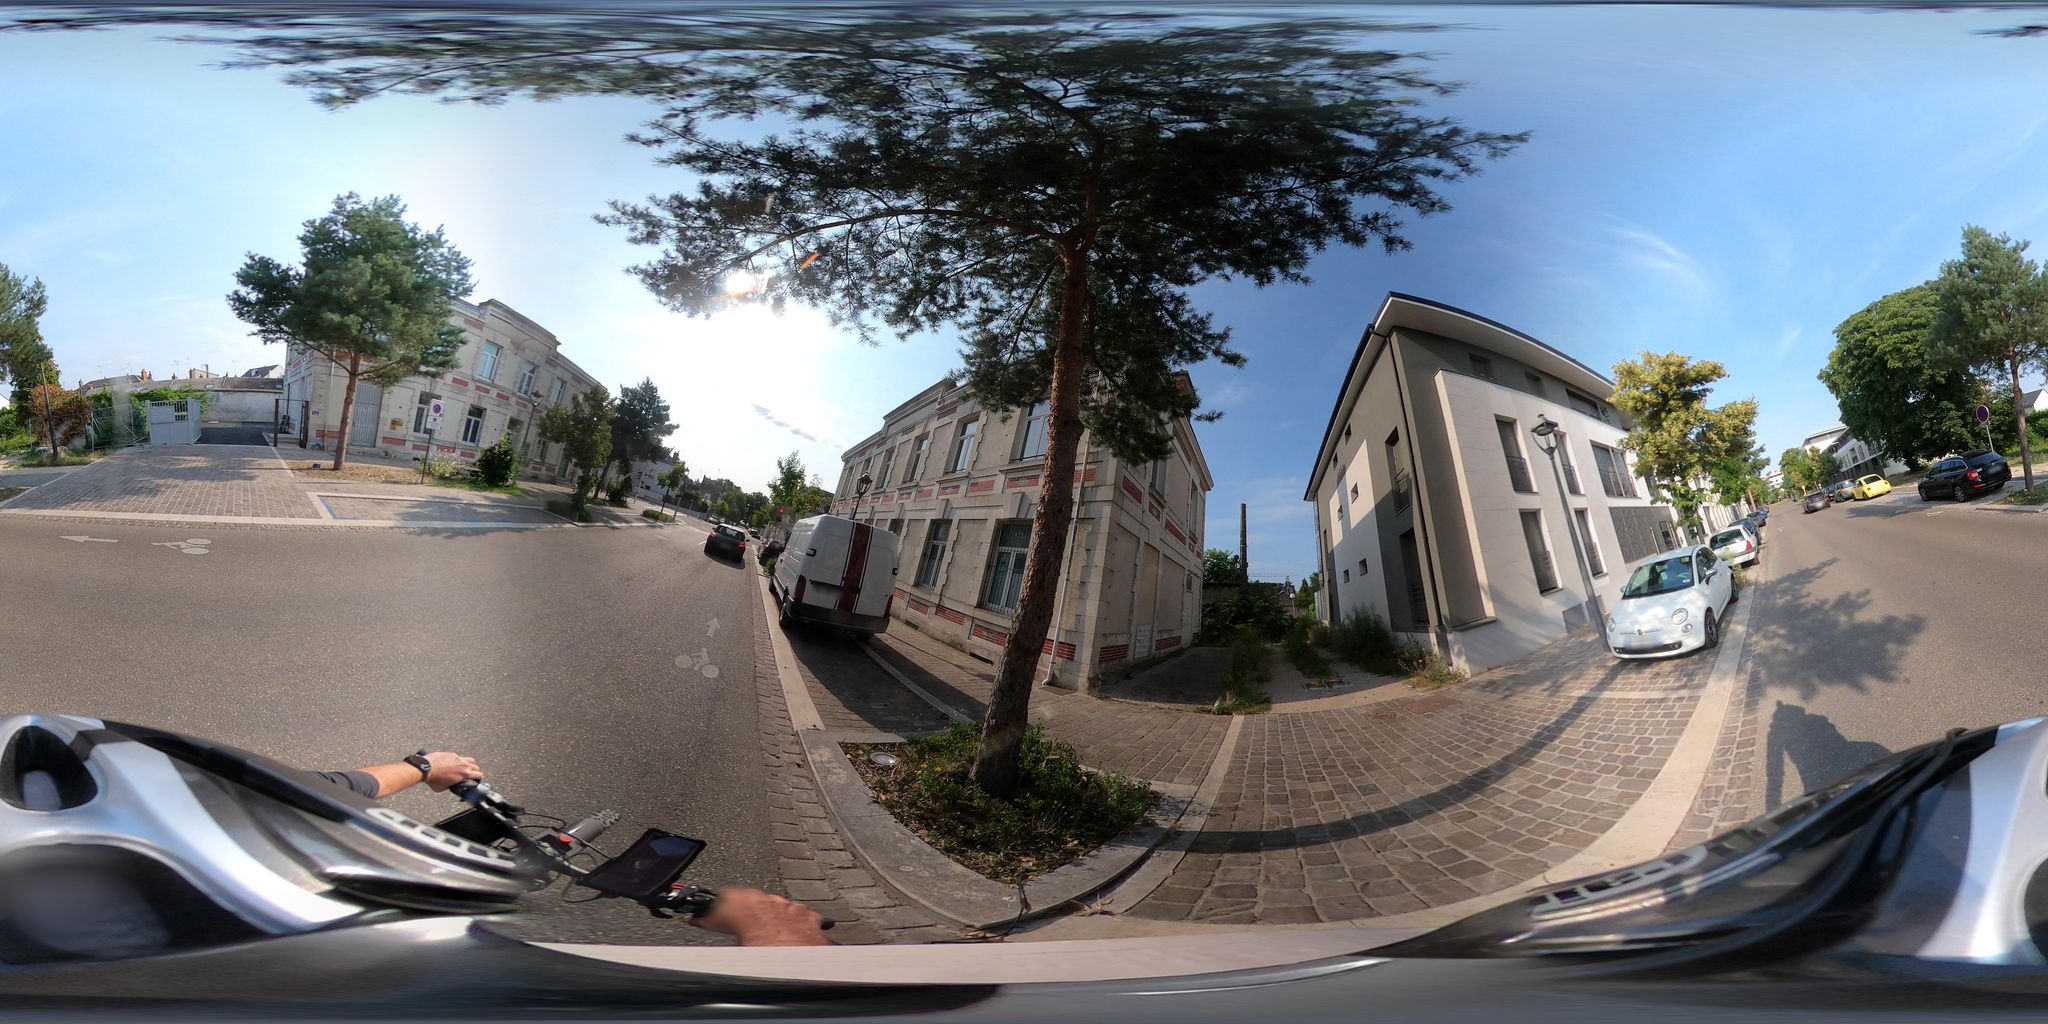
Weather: clear
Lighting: day
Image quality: good
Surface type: cycling surface
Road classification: residential
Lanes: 2
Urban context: urban centre
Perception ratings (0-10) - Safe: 2.32, Lively: 9.28, Beautiful: 6.98, Boring: 3.94, Depressing: 2.87, Wealthy: 3.4